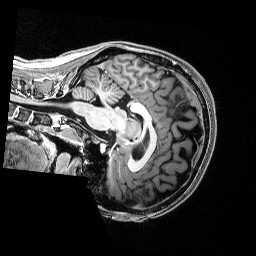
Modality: T1w
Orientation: sagittal
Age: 21
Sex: female
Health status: healthy
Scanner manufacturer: siemens
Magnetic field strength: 3 T
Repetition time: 2.53 s
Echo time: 0.00339 s